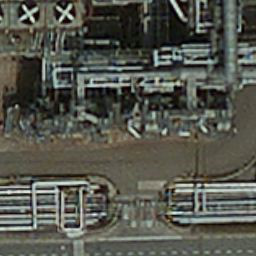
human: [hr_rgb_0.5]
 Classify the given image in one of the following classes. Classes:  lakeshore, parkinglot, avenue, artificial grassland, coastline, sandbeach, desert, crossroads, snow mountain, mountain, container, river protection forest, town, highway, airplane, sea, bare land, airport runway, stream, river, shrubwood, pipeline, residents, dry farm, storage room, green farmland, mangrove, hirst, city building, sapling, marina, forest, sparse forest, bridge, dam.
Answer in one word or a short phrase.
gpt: pipeline